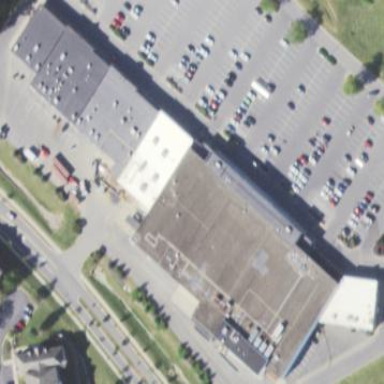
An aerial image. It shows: Flat-roofed retail building.